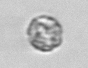
Label: coccolithophorid